Interaction volume radius: 10 \u00c5
Interaction volume height: 40 \u00c5
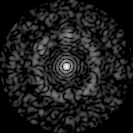
Disorder parameter: 0.8141